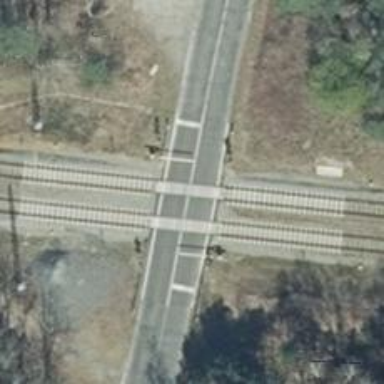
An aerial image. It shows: Railway level crossing.